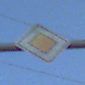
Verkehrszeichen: Vorfahrtsstrasse
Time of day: Dawn
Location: Outdoor (Nature)
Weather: Clear
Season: NotSpecified
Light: Natural